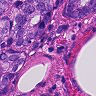
Metastatic tissue present: yes